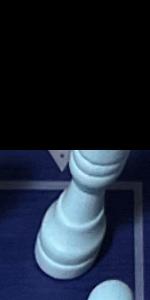
Label: Rook_White